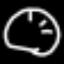
Label: clock